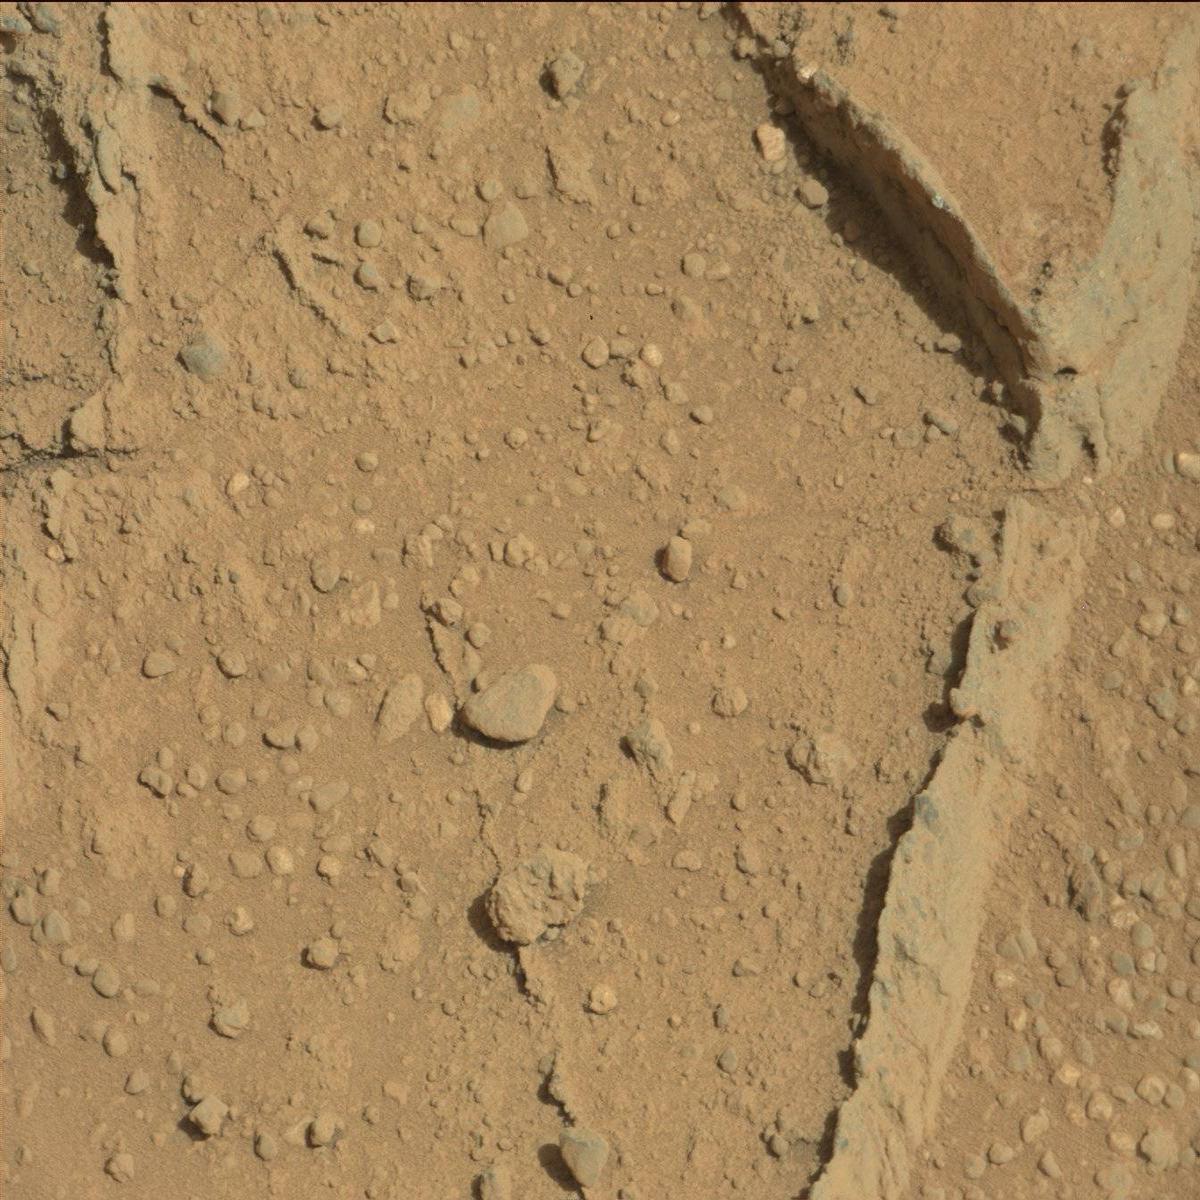
Terrain classes present: Bedrock, Sand / Soil